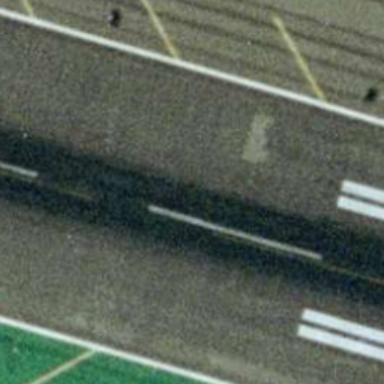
It is a straight runway with some mark lines on it .